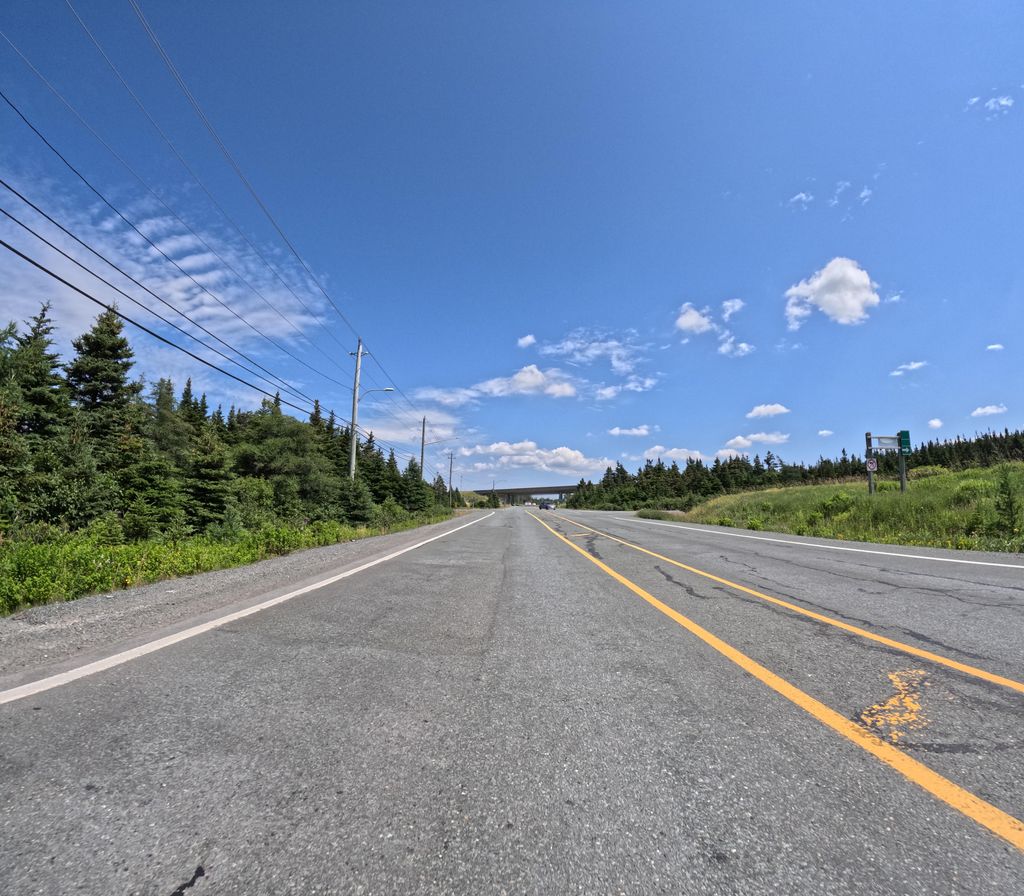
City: st_johns